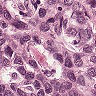
Metastatic tissue present: yes